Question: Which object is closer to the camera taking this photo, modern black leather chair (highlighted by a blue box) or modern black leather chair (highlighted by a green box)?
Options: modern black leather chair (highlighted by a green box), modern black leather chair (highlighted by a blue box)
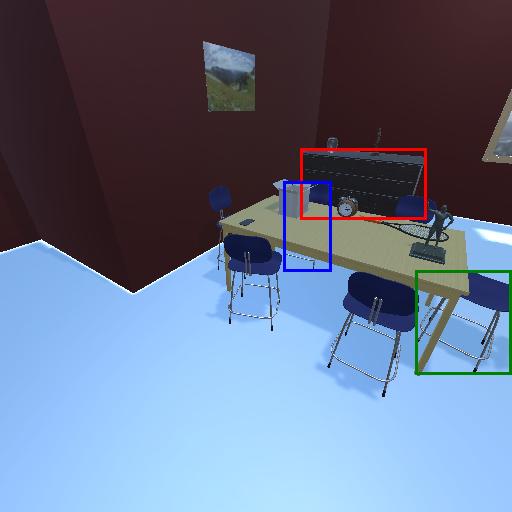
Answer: modern black leather chair (highlighted by a green box)